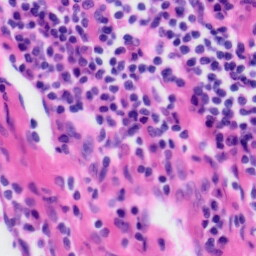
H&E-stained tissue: Tonsil